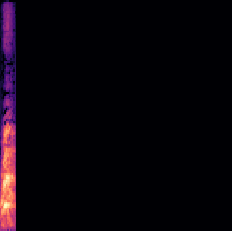
Sound class: Dog